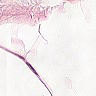
Metastatic tissue present: no